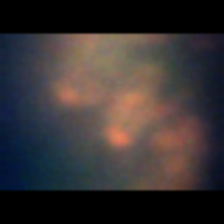
Taxon: Diatom_aggregate
Group: Diatoms